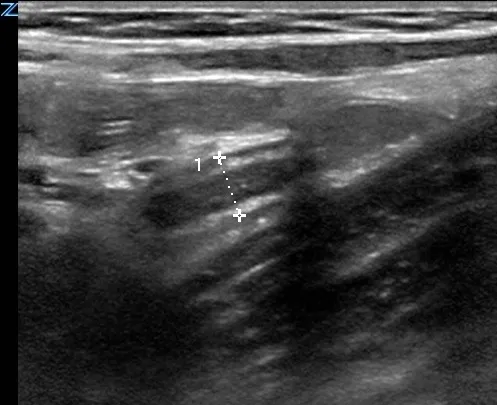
7-millimeter appendix with wall thickening in long-axis.
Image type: radiology (ultrasound)